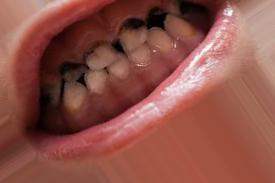
Condition: Caries